Question: I want to implement Advanced image markup in 'UIIMageView'. Currently image mark up is working fine.
I'm adding 'UIView'(Advanced markup) programatically as a 'subview'. So when I save the 'UIImageView' image, 'SubViews' are not getting saved.
'''
- (void)touchesEnded:(NSSet *)touches withEvent:(UIEvent *)event
{
UITouch *touch = [[event allTouches] anyObject];
CGPoint touchLocation = [touch locationInView:self.imageView];
UIView *rectangle = [[UIView alloc] initWithFrame:CGRectIntegral(CGRectMake(touchLocation.x,
touchLocation.y,
0,
0))];
rectangle.backgroundColor = [UIColor blackColor];
rectangle.layer.cornerRadius = 10.0f;
rectangle.layer.shadowColor = [UIColor blackColor].CGColor;
rectangle.layer.shadowOffset = CGSizeMake(0.0f, 3.0f);
rectangle.layer.shadowOpacity = 0.4;
rectangle.layer.shadowRadius = 1.0;
//rectangle.layer.shadowPath = rectangleShadowPath;
JSBadgeView *badgeView = [[JSBadgeView alloc] initWithParentView:rectangle alignment:JSBadgeViewAlignmentTopRight];
badgeView.badgeText = [NSString stringWithFormat:@"%d",i];
i = i + 1;
[self.imageView addSubview:rectangle];
[self.imageView sendSubviewToBack:rectangle];
[self saveImage:self.imageView.image WithImgName:@"abc"];
}
'''
Following is my Advanced mark up image.

So how can I save 'UIImageView's' image with subviews(Red color dot mark ups)?
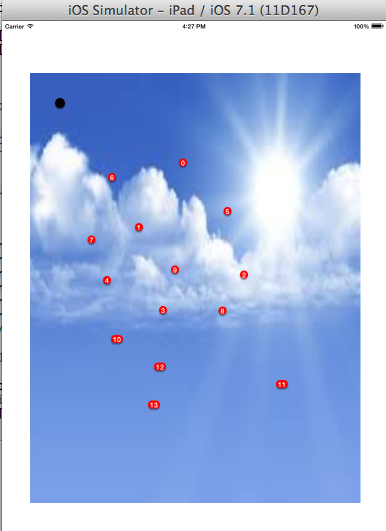
Answer: '''
UIGraphicsBeginImageContext(CGSizeMake(self.imageView.frame.size.width, self.imageView.size.height));
CGContextRef context = UIGraphicsGetCurrentContext();
[self.imageView.layer renderInContext:context];
UIImage *screenShot = UIGraphicsGetImageFromCurrentImageContext();
UIGraphicsEndImageContext();
[self saveImage:screenShot WithImgName:@"abc"];
'''